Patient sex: M
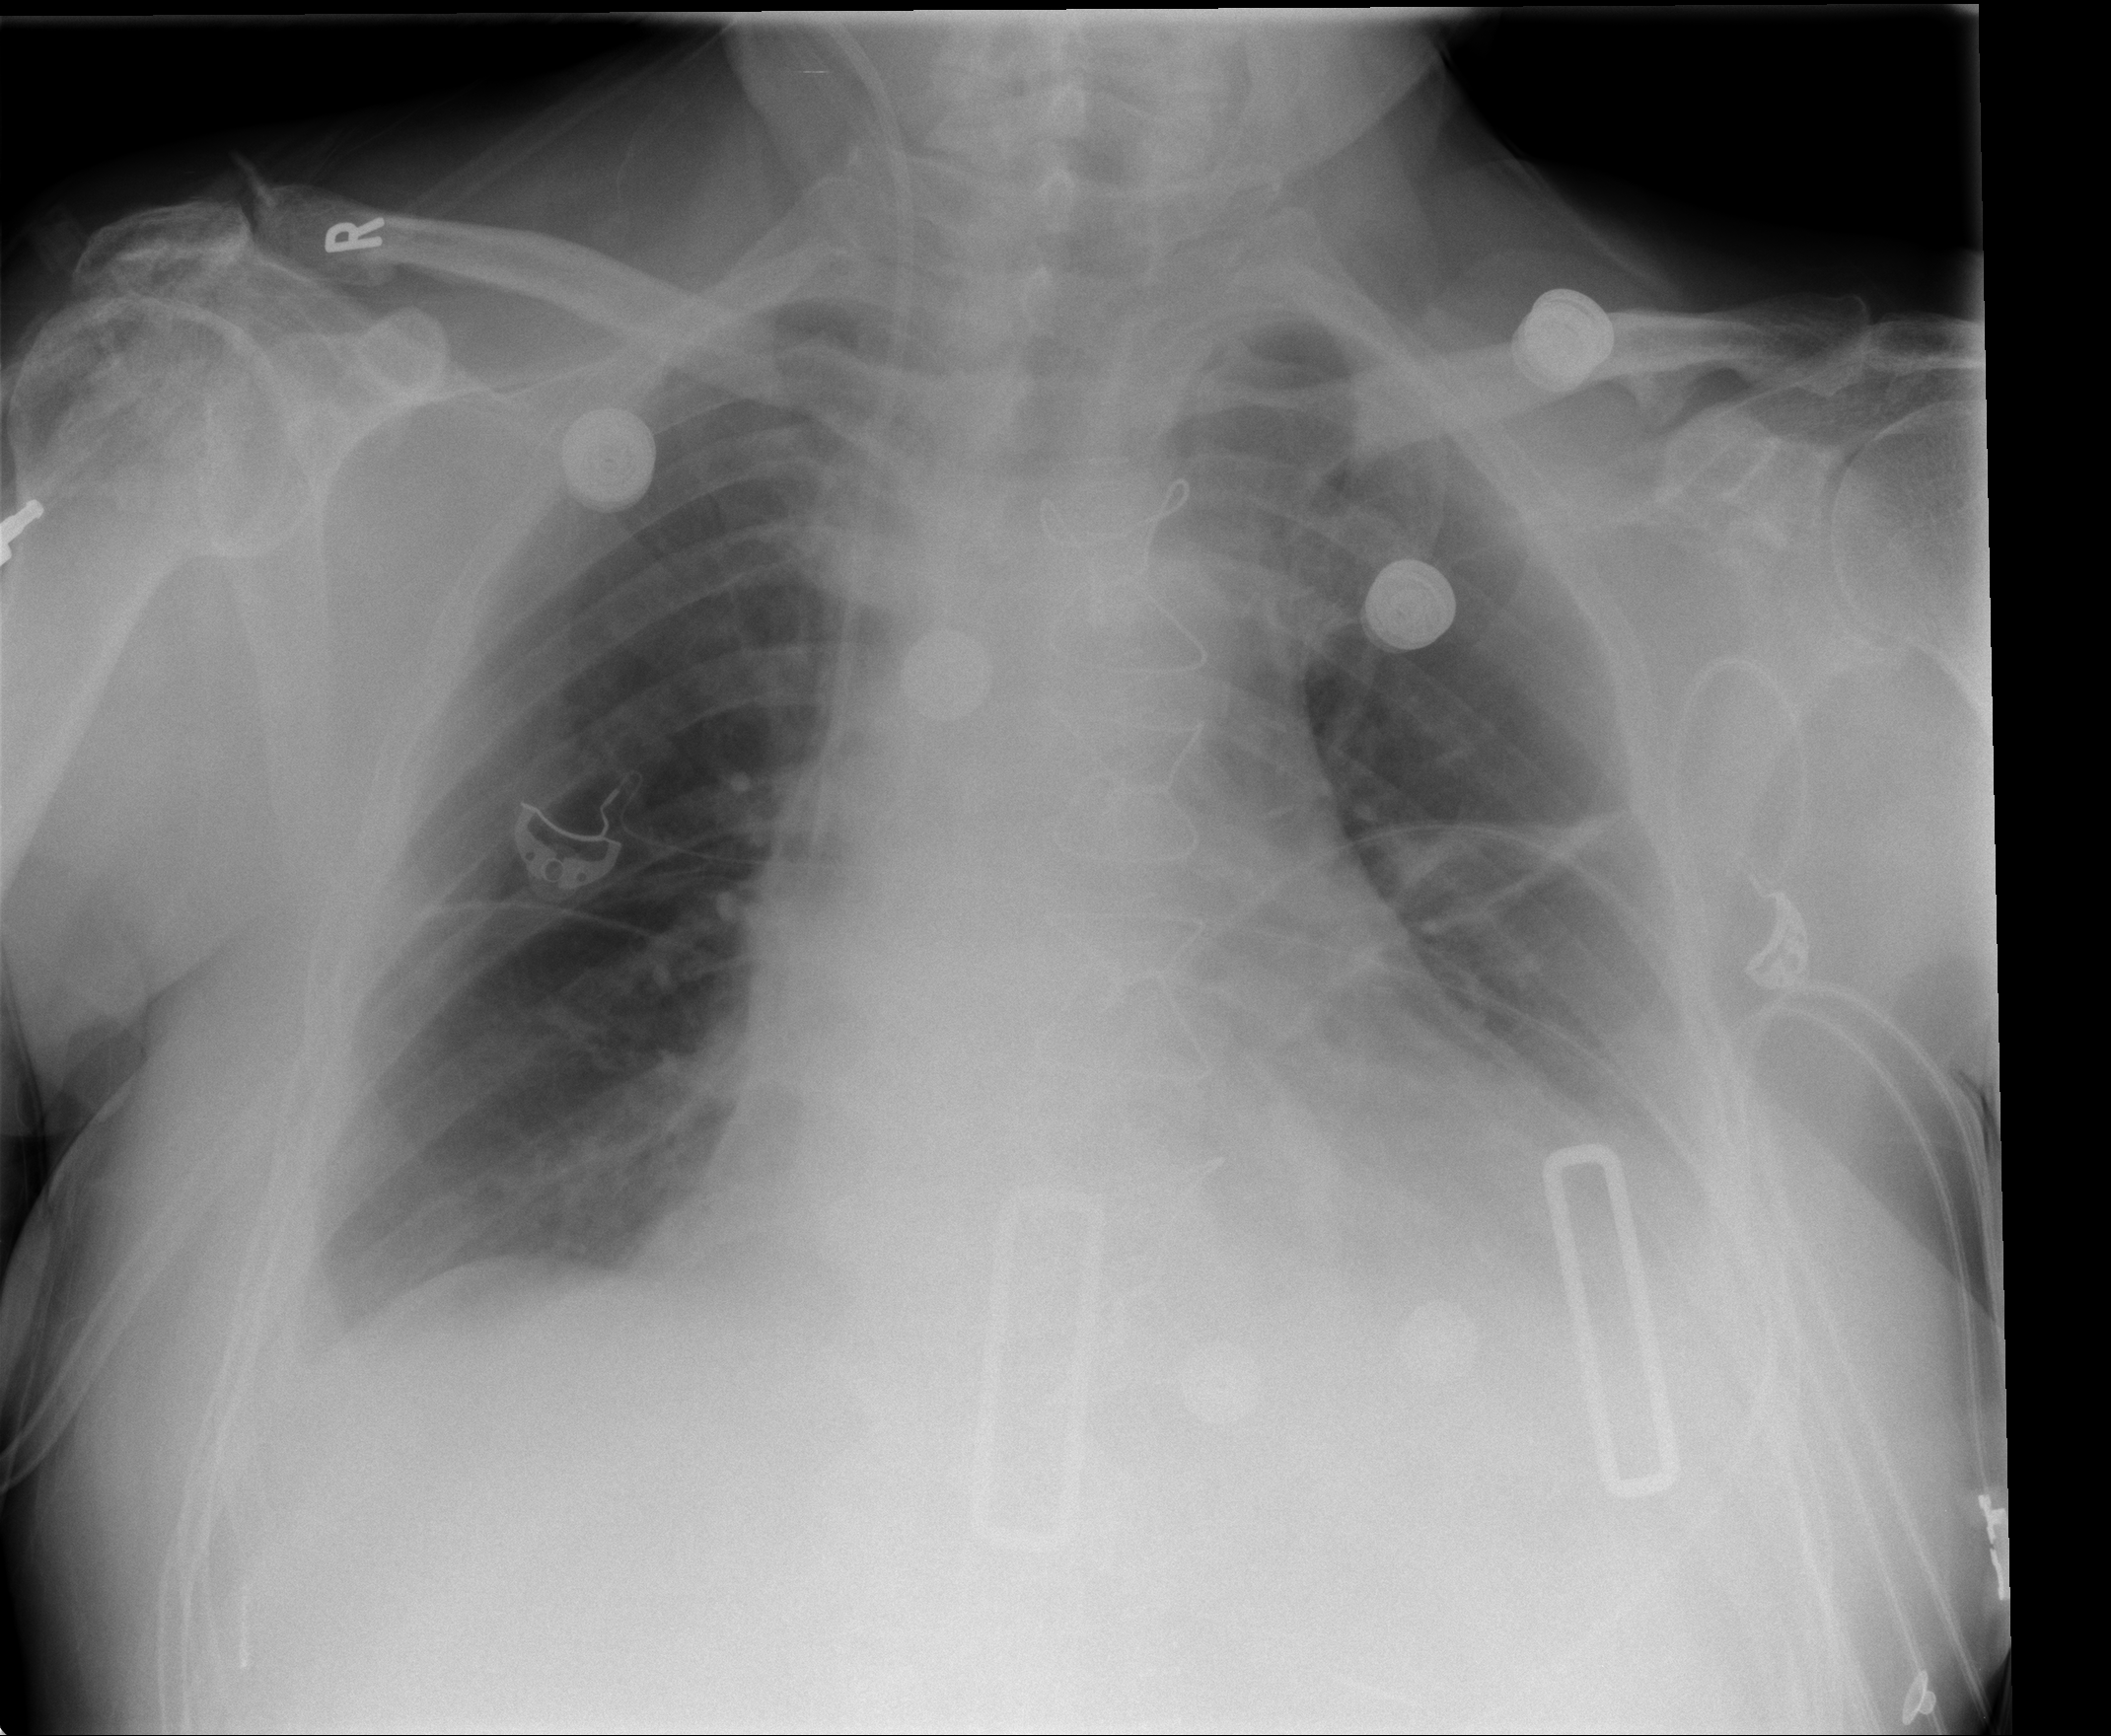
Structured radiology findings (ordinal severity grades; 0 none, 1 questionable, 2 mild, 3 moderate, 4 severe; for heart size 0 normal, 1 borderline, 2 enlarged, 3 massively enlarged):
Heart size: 2
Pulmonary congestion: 2
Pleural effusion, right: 2
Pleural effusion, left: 2
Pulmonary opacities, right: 0
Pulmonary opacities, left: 0
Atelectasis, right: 2
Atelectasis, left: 2